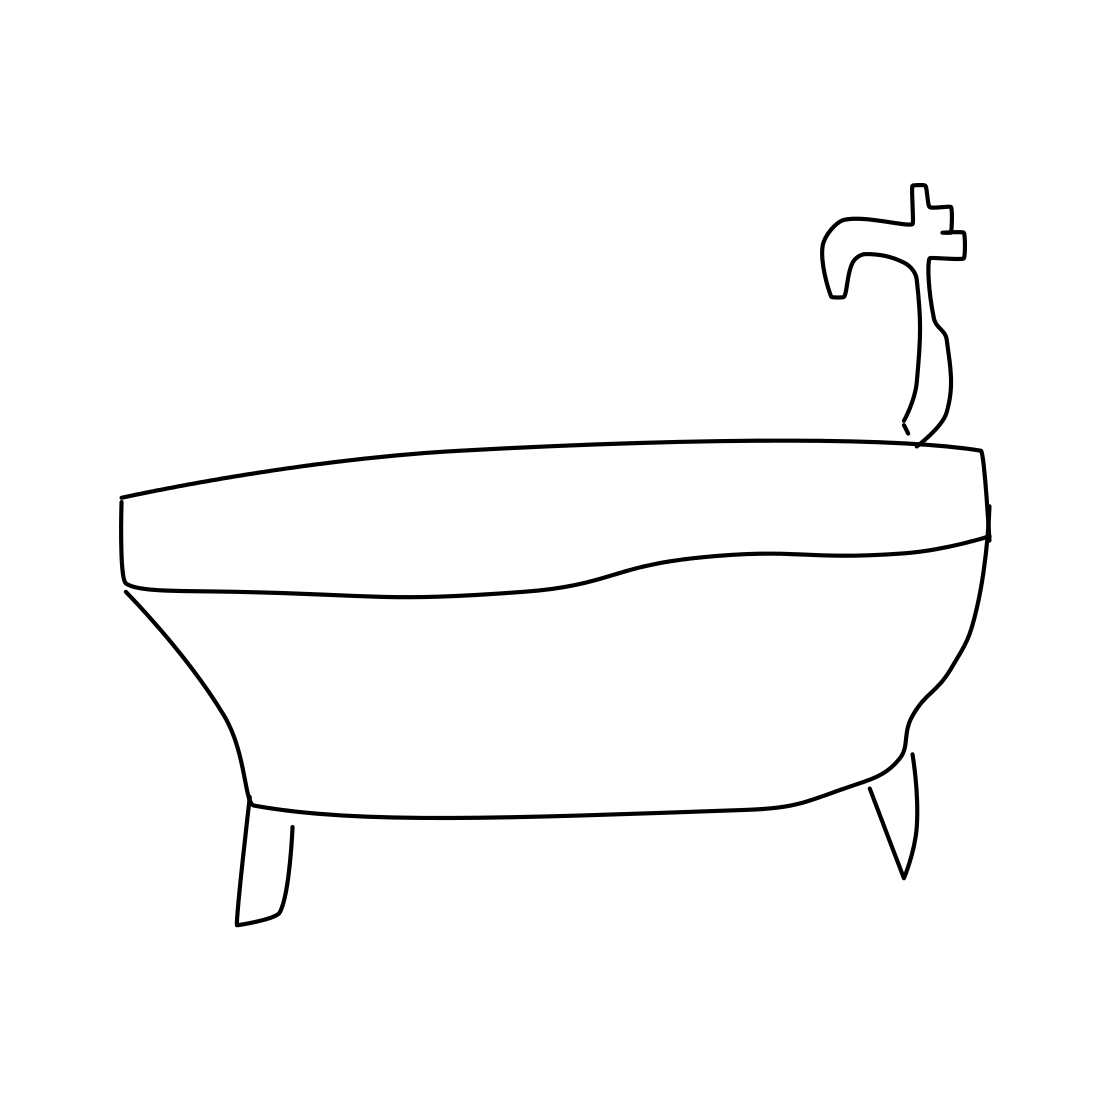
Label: bathtub